Field crop: maize
Growth stage: 2
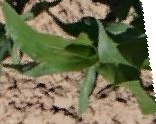
Species: maize